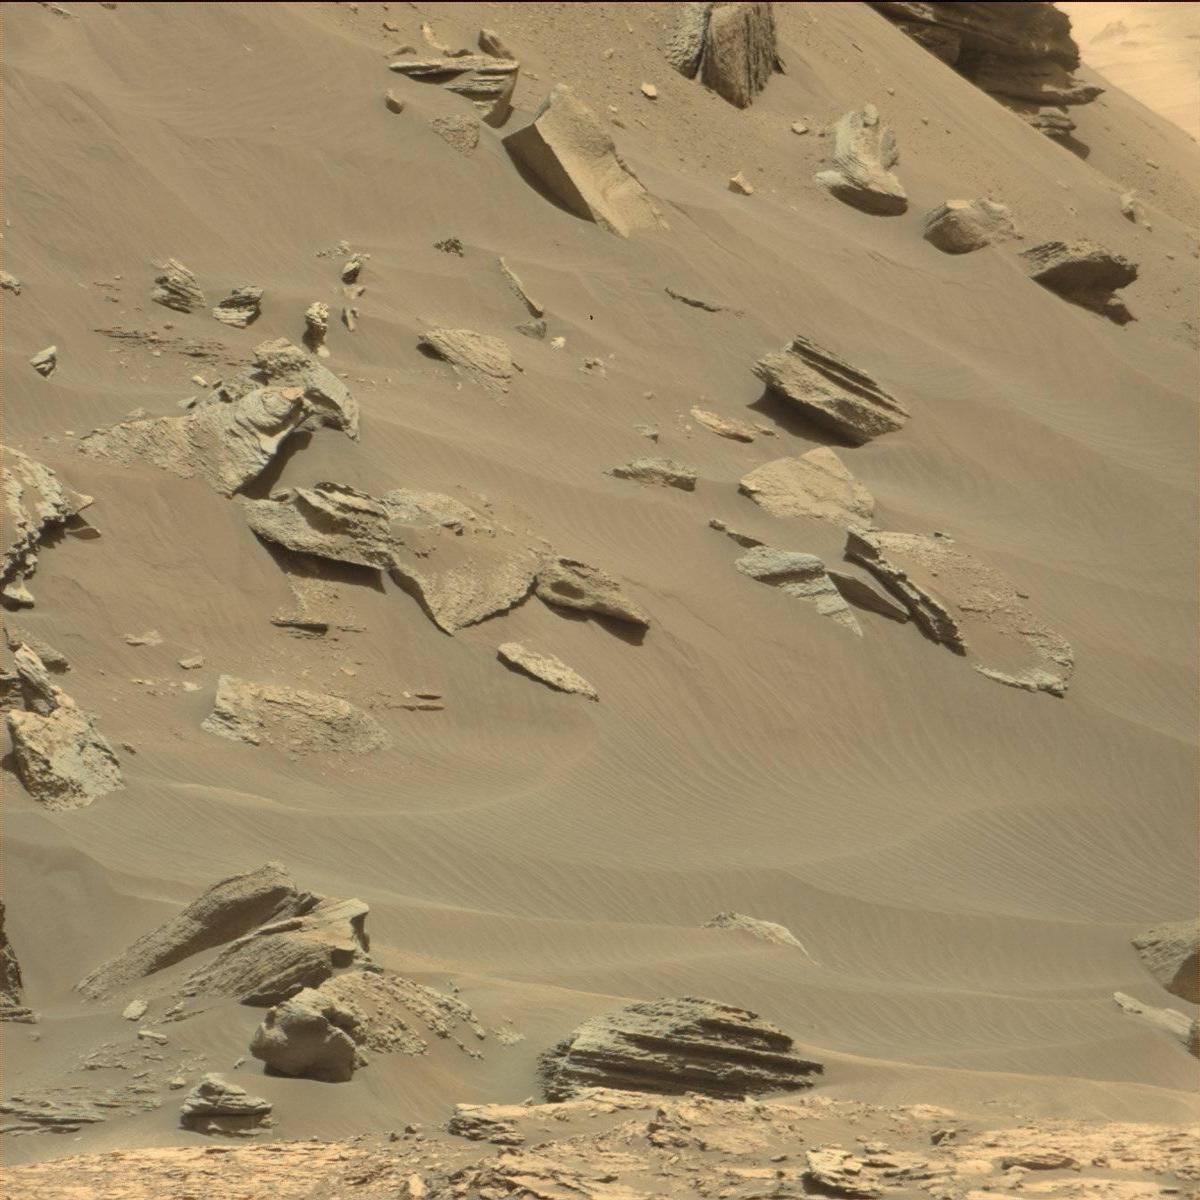
Terrain classes present: Bedrock, Ridge, Sand / Soil